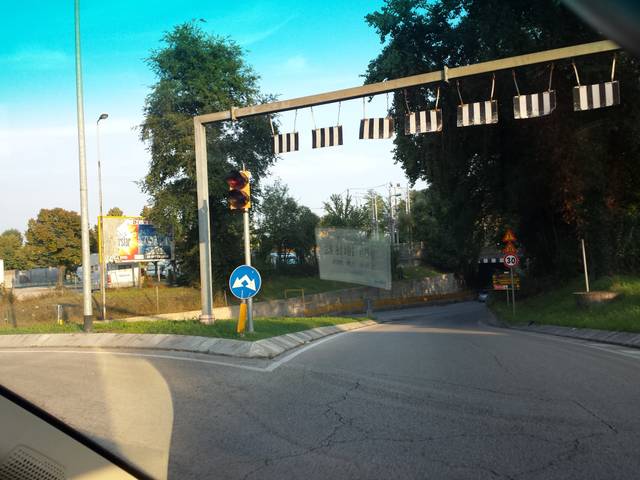
Region: Italy
Coordinates: 45.542, 11.557